Field crop: maize
Growth stage: 2
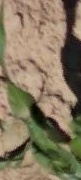
Species: maize